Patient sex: M
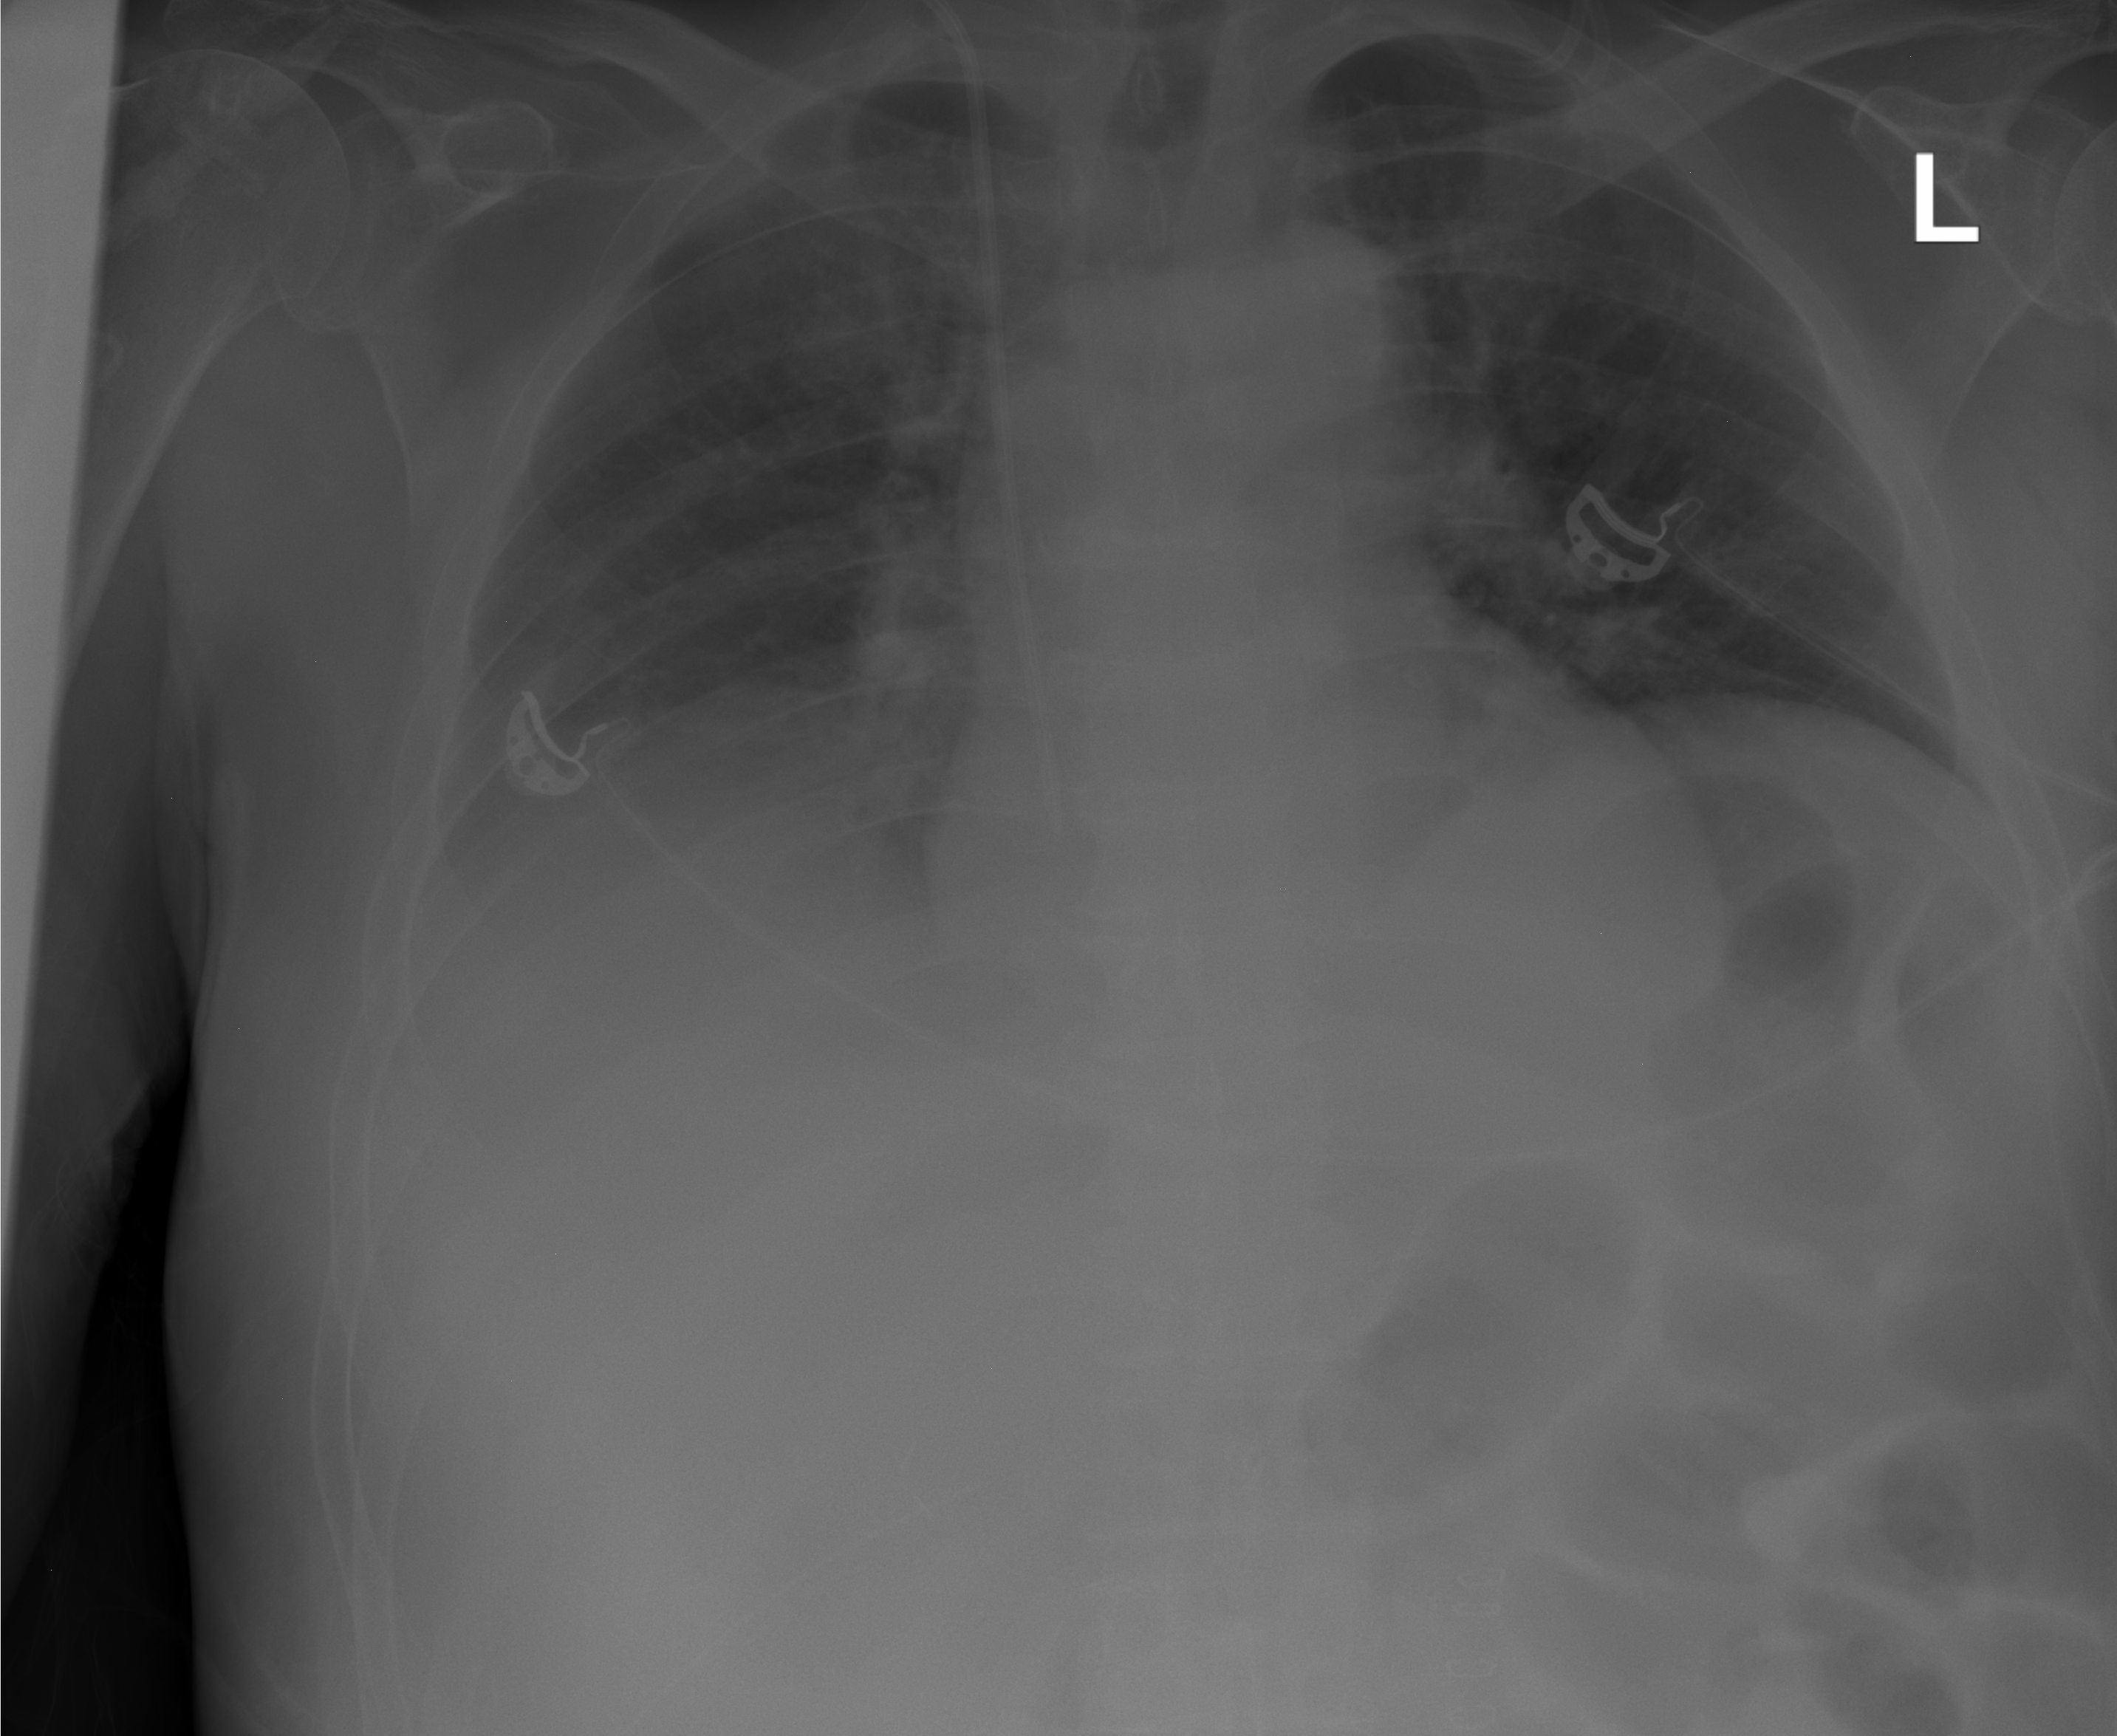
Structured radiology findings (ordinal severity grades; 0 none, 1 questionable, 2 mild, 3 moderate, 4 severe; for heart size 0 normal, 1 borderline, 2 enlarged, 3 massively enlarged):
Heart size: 0
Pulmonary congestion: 1
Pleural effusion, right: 2
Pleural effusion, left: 0
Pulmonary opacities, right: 0
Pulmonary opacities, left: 0
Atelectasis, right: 0
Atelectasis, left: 0